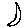
Label: moon